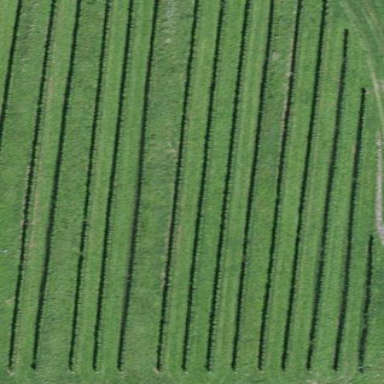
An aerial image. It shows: Vineyard where grapes are grown.